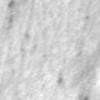
Label: no_change